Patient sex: M
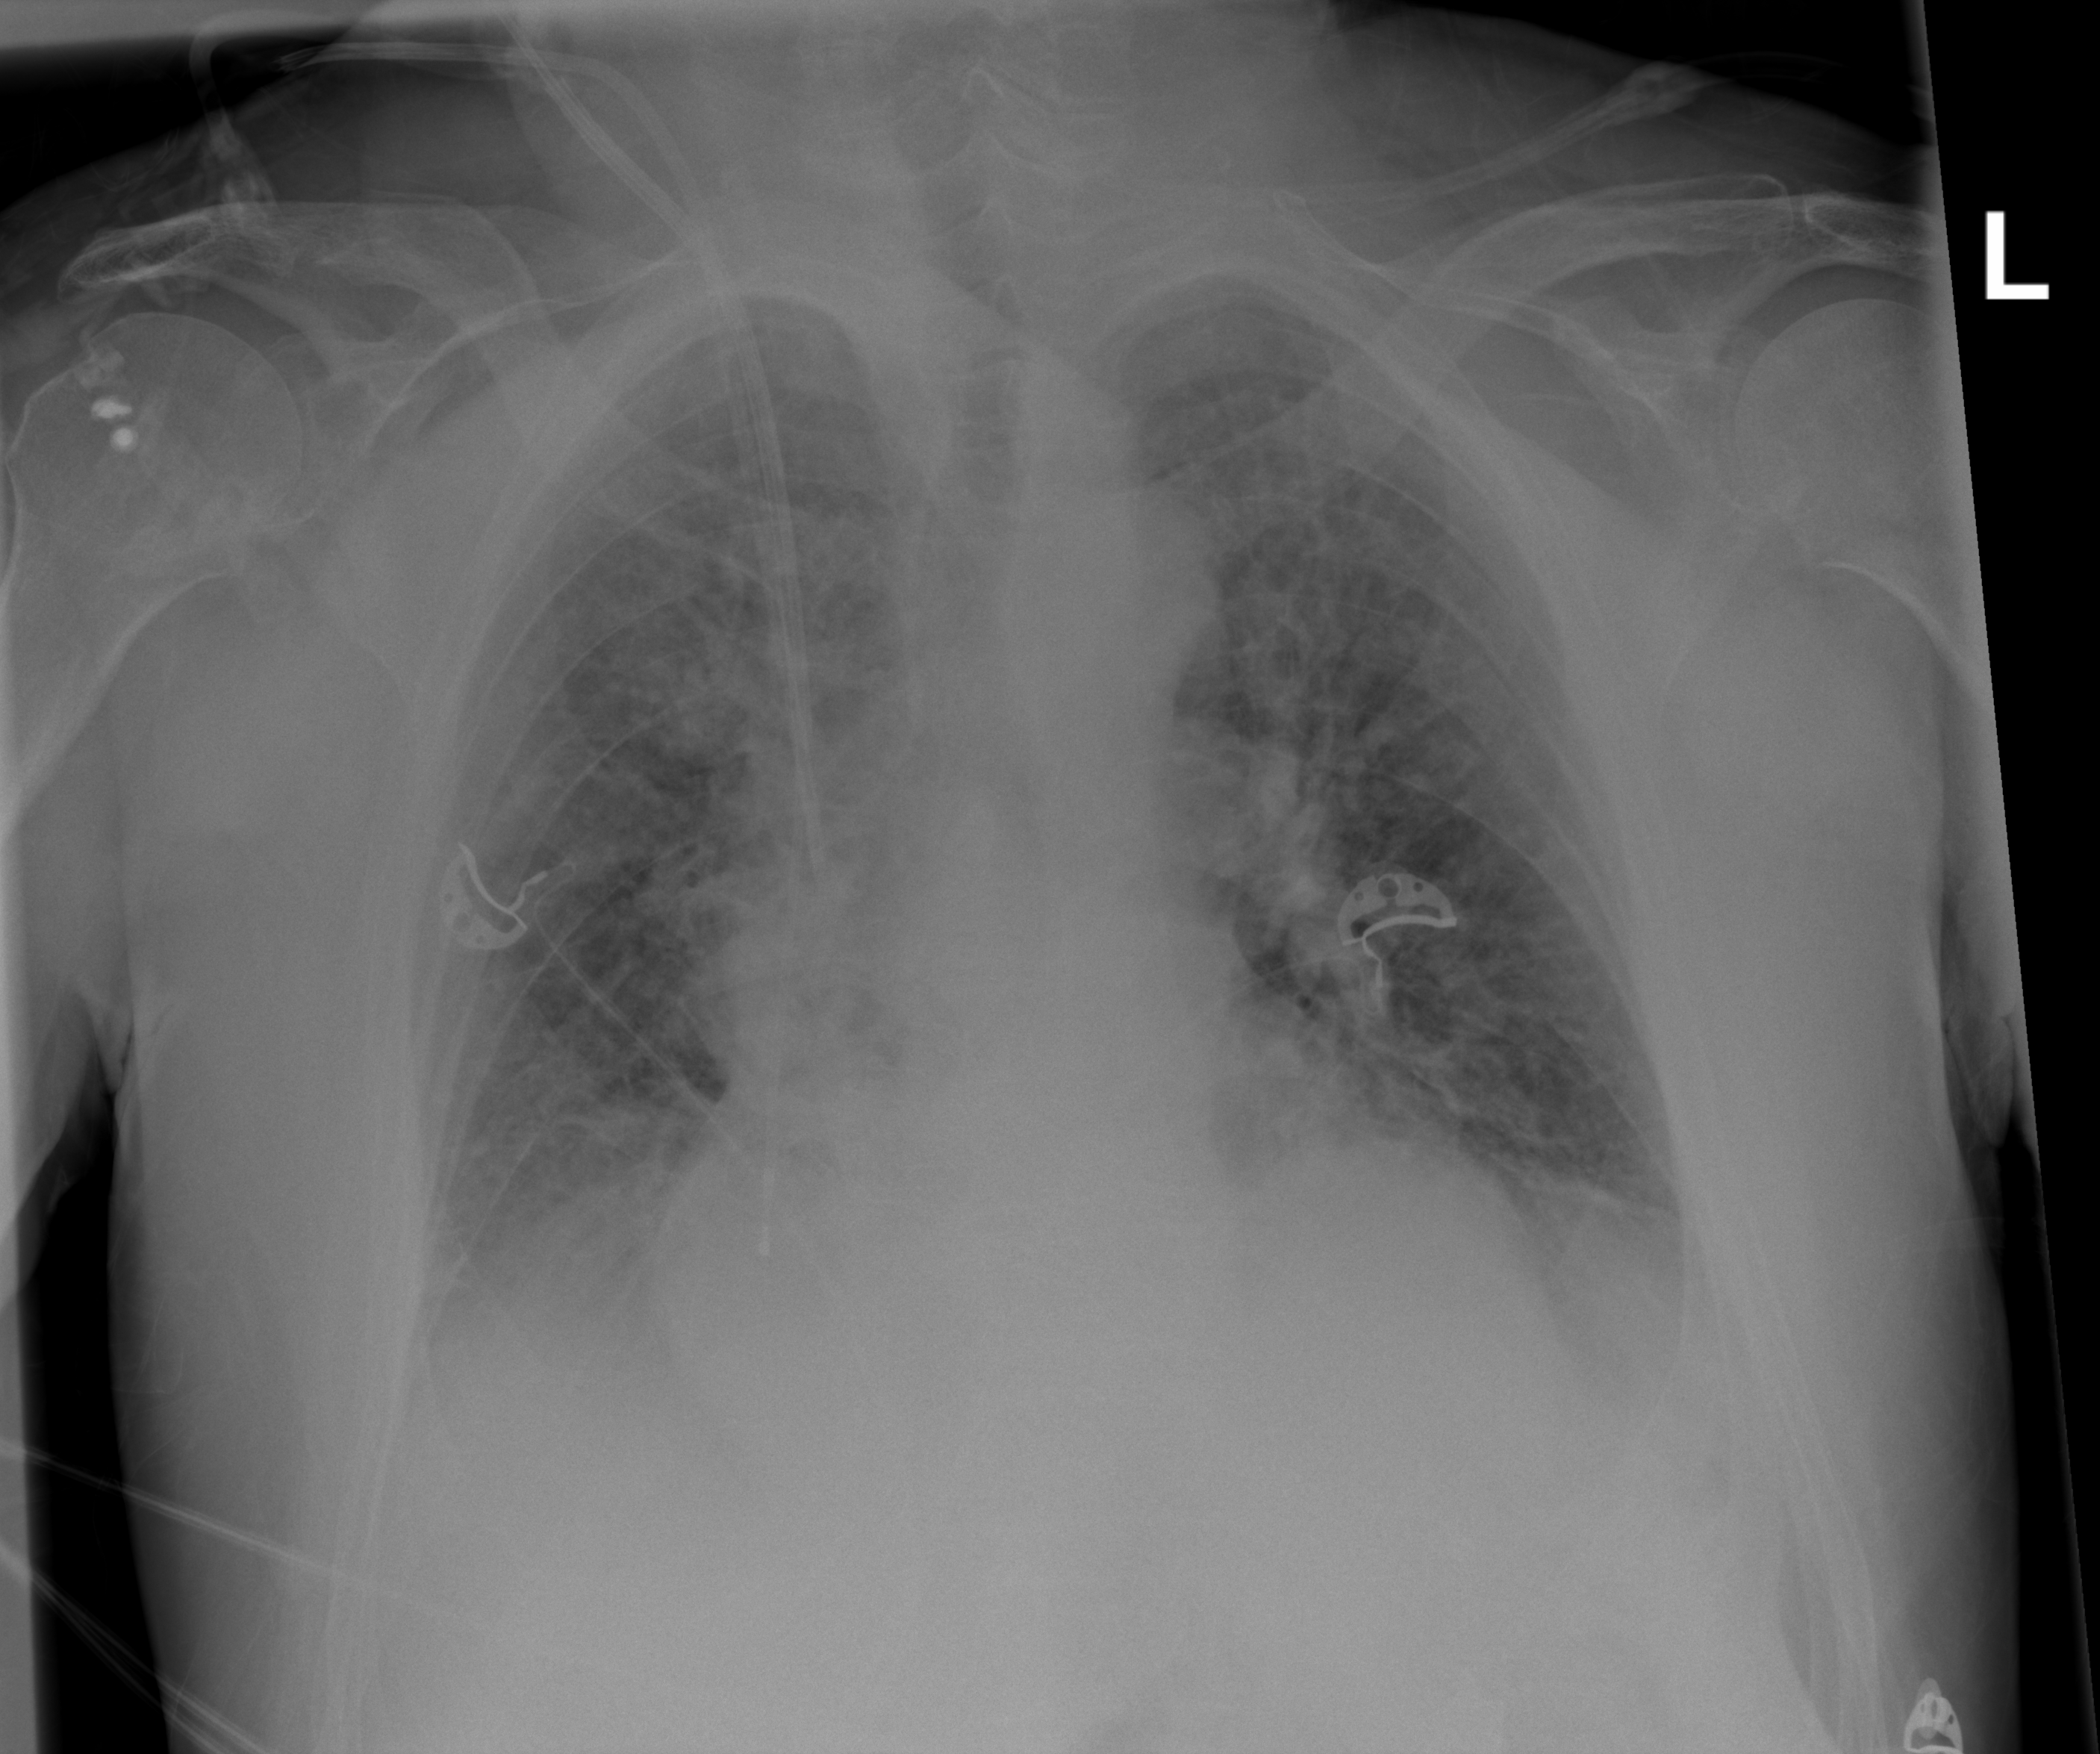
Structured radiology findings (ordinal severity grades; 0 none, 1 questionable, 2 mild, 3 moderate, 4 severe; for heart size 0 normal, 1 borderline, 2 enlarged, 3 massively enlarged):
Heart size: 2
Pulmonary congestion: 3
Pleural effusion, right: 2
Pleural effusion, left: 2
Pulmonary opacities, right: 3
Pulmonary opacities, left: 3
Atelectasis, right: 2
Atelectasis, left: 2